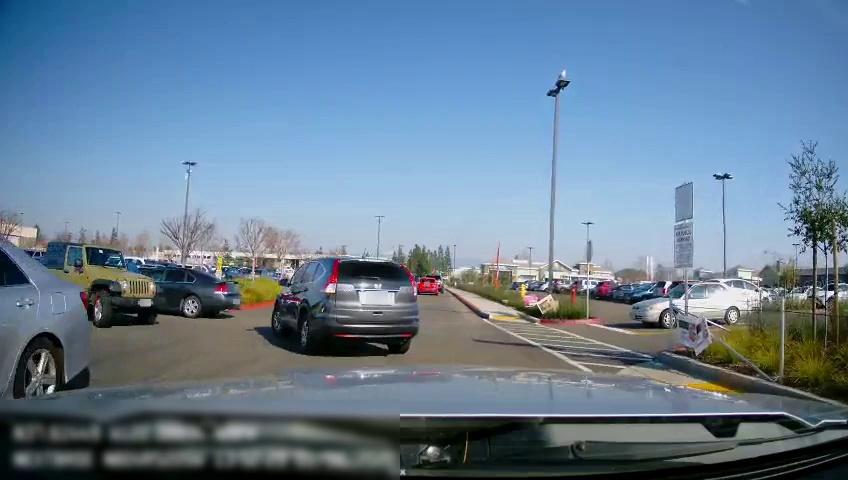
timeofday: Day
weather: Sunny
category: Drivable Space
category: Vehicles | Car
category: Vehicles | SUV
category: Vehicles | Car
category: Vehicles | SUV
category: Vehicles | Car
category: Vehicles | Van
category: Vehicles | Truck
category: Vehicles | Car
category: Vehicles | Car
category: Vehicles | Car
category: Vehicles | SUV
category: Traffic | Signs
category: Traffic | Signs
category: Traffic | Signs